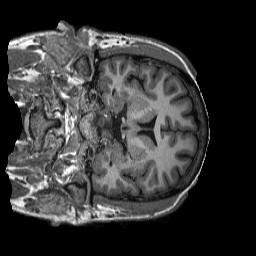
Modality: T1w
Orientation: coronal